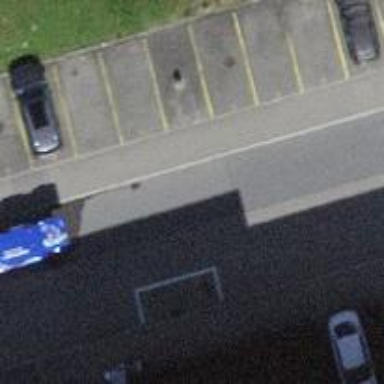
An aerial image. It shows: Sidewalk along the footway.